Question:
As you can see in that image, I can move my cursor to the last line (if I use RET on the last column of the last line), and the last line doesn't appear on the left line number column.
It is also not highlighted, but as soon as I type on it, like if I enter an "a", it will be highlighted and appear on the line number list on the left.
This is a very tiny bug, but it slightly annoys me - it really isn't a major issue, but I'd really like a way to fix it.
Thanks!
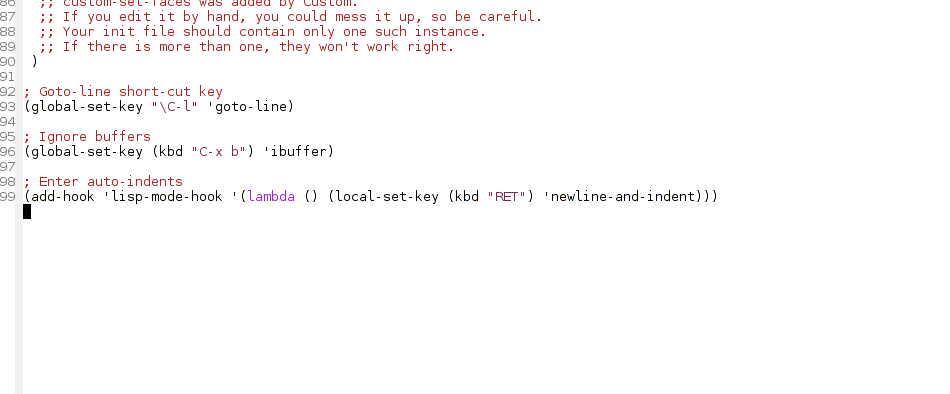
Answer: Assuming you use the 'Linum' package for your line numbers (in the left-hand margin), <URL> the patch that numbers the last line of the buffer:
'''
--- linum.el-rev474.svn000.tmp.el Fri May 08 11:30:24 2009
+++ linum.el Fri May 08 11:29:38 2009
@@ -135,8 +135,15 @@
- (let ((line (line-number-at-pos))
- (limit (window-end win t))
- (fmt (cond ((stringp linum-format) linum-format)
- ((eq linum-format 'dynamic)
- (let ((w (length (number-to-string
- (count-lines (point-min) (point-max))))))
- (concat "%" (number-to-string w) "d")))))
- (width 0))
+ (let* ((line (line-number-at-pos))
+ (limit (window-end win t))
+ ;; set empty-line-at-eob flag
+ (empty-line-at-eob (or (equal ?
(char-before (point-max)))
+ (equal (point-min) (point-max))))
+ ;; we will automatically number the line at eob if it's not empty
+ ;; (so we'll say it's already done)
+ (numbered-line-at-eob (not empty-line-at-eob))
+ (fmt (cond ((stringp linum-format) linum-format)
+ ((eq linum-format 'dynamic)
+ (let* ((c (count-lines (point-min) (point-max)))
+ (w (length (number-to-string
+ (+ c (if empty-line-at-eob 1 0))))))
+ (concat "%" (number-to-string w) "d")))))
+ (width 0))
@@ -146 +153,2 @@
- (while (and (not (eobp)) (<= (point) limit))
+ ;; stop if point>limit, or if eobp and numbered-line-at-eob
+ (while (and (not (and (eobp) numbered-line-at-eob)) (<= (point) limit))
@@ -165,0 +174,4 @@
+ ;; before moving forward, if we're already at eob
+ (if (eobp)
+ ;; then we've numbered the empty line
+ (setq numbered-line-at-eob t))
'''